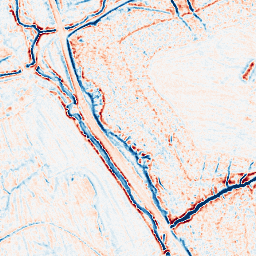
Category: edge_preserving
Decomposition family: bilateral
Decomposition parameters: d: 9
sigma_color: 25
sigma_space: 75
Upsampling method: sinc_hamming
Upsampling parameters: scale: 8
kernel_size: 16
Upsampling scale: 8